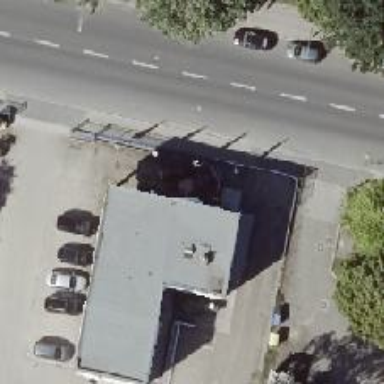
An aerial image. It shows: Trade shop.